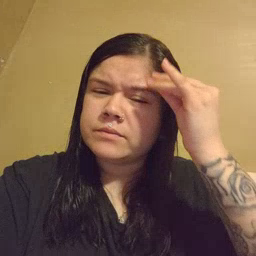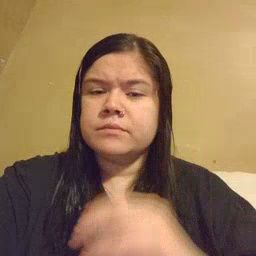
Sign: think